Question: I have a page with a header, followed by a (menu/tool) bar underneath, which is supposed to carry two elements: a text to the left (big font) and a login link (smaller text). The right hand link is supposed the be centered vertically.
The following resource seemed to be exactly what I need:
<URL>
and
<URL>
Here's my HTML:
'''
<div style="border: 1px solid purple;">
<h1 style="border: 1px solid red; display: inline;">Textext</h1>
<span id="logindisplay" style="border: 1px solid lime; float: right; vertical-align: middle;"><a href="/admin/login.xhtml">Log In</a></span>
</div>
'''
The CSS ID selector for logindisplay doesn't exist. h1 is just
'''
h1
{
font-size: 18pt;
}
'''
I basically did everything as in the resource above, but it doesn't work - neither on IE9 nor on FF. Here's what I get:

Does anybody know what I'm doing wrong?
: Workarounds/hacks aren't desired. (One would be to set padding-top: on the span...)
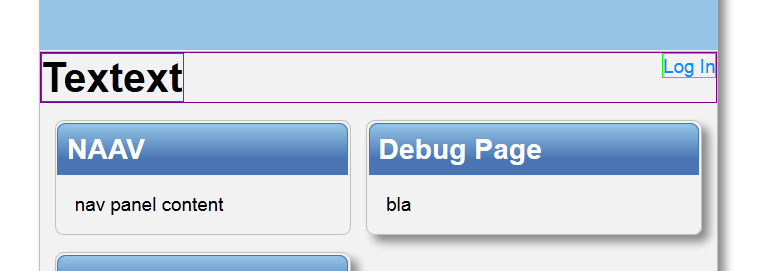
Answer: Using float:right negates the vertical-align as you found. Mark's suggestion doesn't work with position:relative on the div? In which case, line-height seems like the easiest way.